Question: I have a benchmark which is meant to run on a specific simulator, Some instructions where added to the benchmark to communicate with the simulator(not perform CPU operations), like dump stats or reset stats and so on.
Now I need to run the same benchmarks on another simulator, and there is really no other work around, I have to use the same binaries, of course it doesn't work as it generates a 'SIGILL' or an 'Illegal Instruction' error.
What I want now is to be able to the bad instructions directly from the executable binary (no source code, can't recompile, can't setup from somewhere else) and replace them with 'NOP's. So I ran the benchmark in 'gdb' and used 'layout asm' command to find the addresses of bad instructions. Here is the output:

My question might seem a bit stupid but now I opened the binary in a text editor, and tried to use the addresses I got from 'gdb' to find the illegal instructions in the binary, but no luck. the size of the binary file is about 1MB while the addresses start from about 4MB. How can I find the illegal instructions in the binary using the addresses I got from 'gdb'? Here is a snippet from the binary showing its format:
'''
616c 6967 6e00 5f5f 7265 6769 7374 6572
5f66 7261 6d65 5f69 6e66 6f00 5f49 4f5f
7664 7072 696e 7466 005f 5f70 7468 7265
6164 5f73 6574 7370 6563 6966 6963 5f69
6e74 6572 6e61 6c00 7763 7274 6f6d 6200
5f64 6c5f 636f 7272 6563 745f 6361 6368
655f 6964 005f 646c 5f73 6f72 745f 6669
6e69 005f 5f6e 6577 5f66 6f70 656e 0063
6c6f 7365 005f 5f73 7472 6e63 7079 5f73
7365 3200 5f5f 6c69 6263 5f63 6f6e 6e65
6374 005f 5f77 6d65 6d63 7079 005f 494f
5f69 7465 725f 6e65 7874 006d 355f 7061
6e69 6300 5f64 6c5f 636c 6f73 655f 776f
726b 6572 005f 646c 5f70 6167 6573 697a
6500 5f5f 7661 6c6c 6f63 005f 5f6d 656d
616c 6967 6e5f 686f 6f6b 005f 5f70 7468
7265 6164 5f69 6e69 745f 7374 6174 6963
5f74 6c
'''
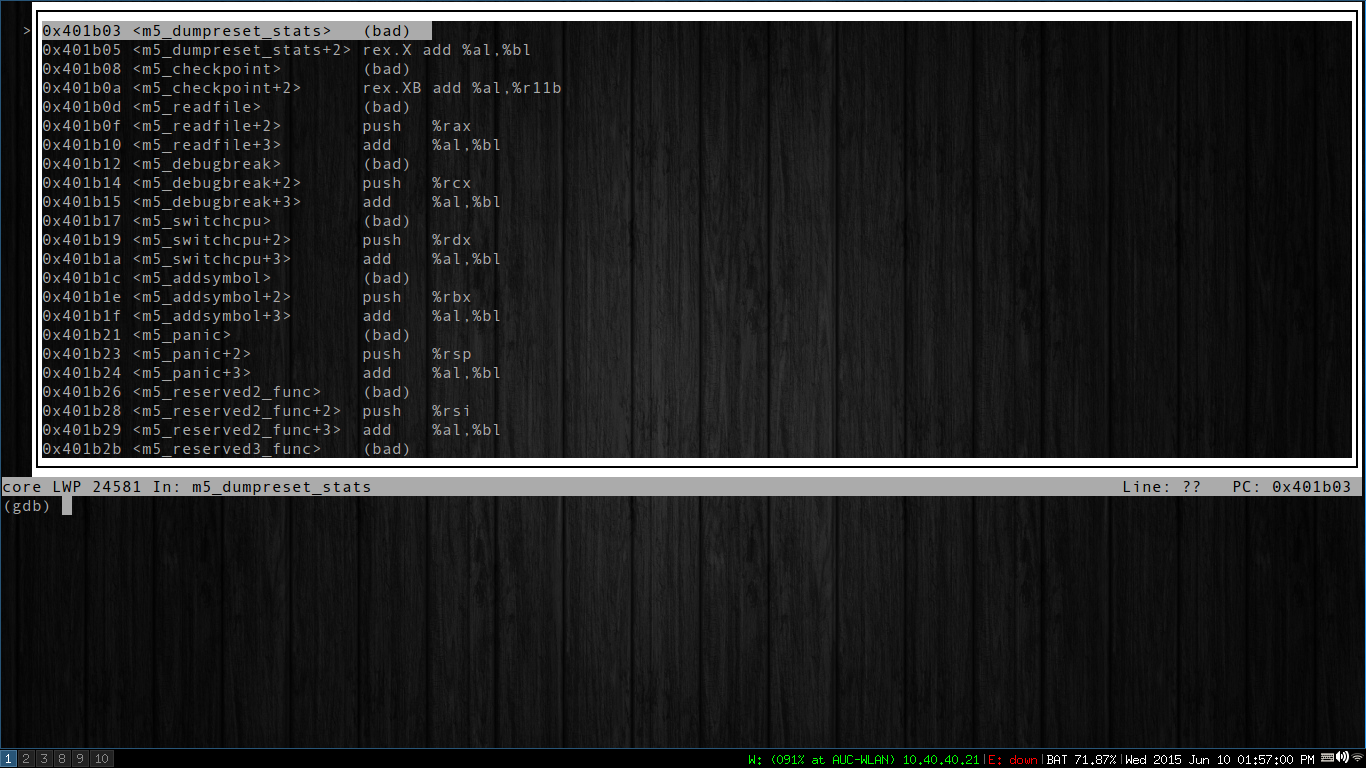
Answer: Your hex dump is just a bunch of function names so it doesn't tell us much. And you didn't mention an operating system either...
I'll assume if you can run 'gdb' on it, you can use GNU binutils too.
For a start you can try 'objdump -h myprog'. It will give a list of sections with their sizes, load addresses, and file offsets. If it tells you that there's a section starting at '401000' with file offset '400' and size at least 'af4', then the runtime location '401af4' is at file offset '401af4-401000+400'.
If the offending address is in a shared library or if the program has done any remapping of its address space, the task will be harder.